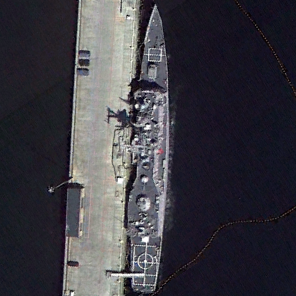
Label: cruiser